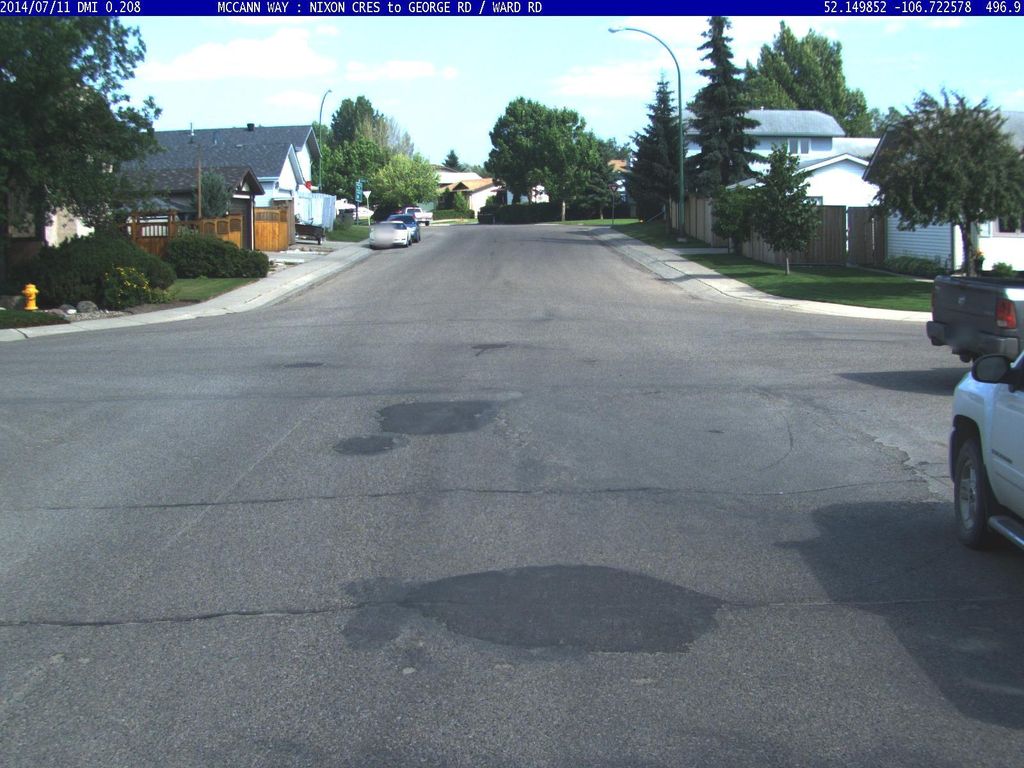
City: saskatoon